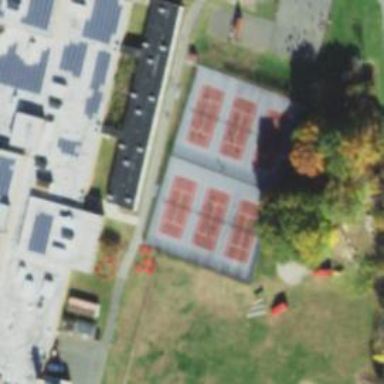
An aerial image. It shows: Tennis court on pitch.